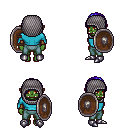
a pixel art fantasy rpg character, female body template, orc, green skin, teal long-sleeve shirt, teal pants, blue parted hairstyle, chain hood, cloth bracers, metal boots, shield, four views (front, back, left, right), 2x2 character sprite sheet, small pixel art, hard edges, no anti-aliasing